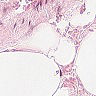
Metastatic tissue present: no